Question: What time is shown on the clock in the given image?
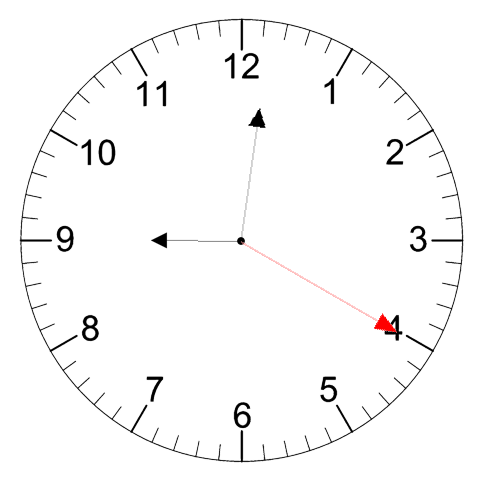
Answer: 09:01:20